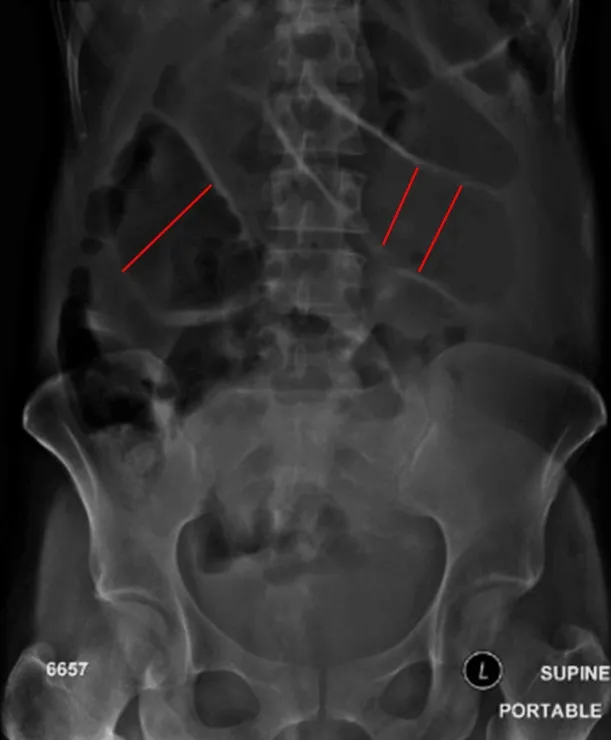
Abdominal X-ray demonstrated abnormal results indicating the presence of small bowel obstruction (ie, dilated bowel) (marked by red lines).
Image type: radiology (x_ray)